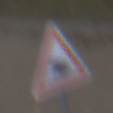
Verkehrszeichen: AmphibienwanderungRechts
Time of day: MorningAfternoon
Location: Outdoor (Urban)
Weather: Overcast
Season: NotSpecified
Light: Natural